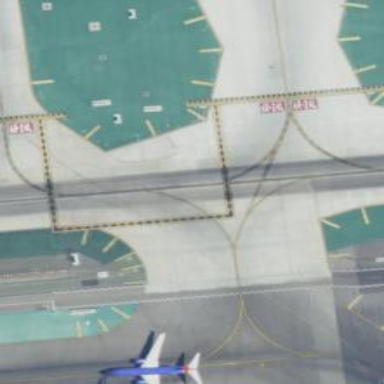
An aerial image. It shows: Image of taxiway at airport.